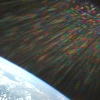
Label: sunburn